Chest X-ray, AP view. Patient: 52 years old, sex M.
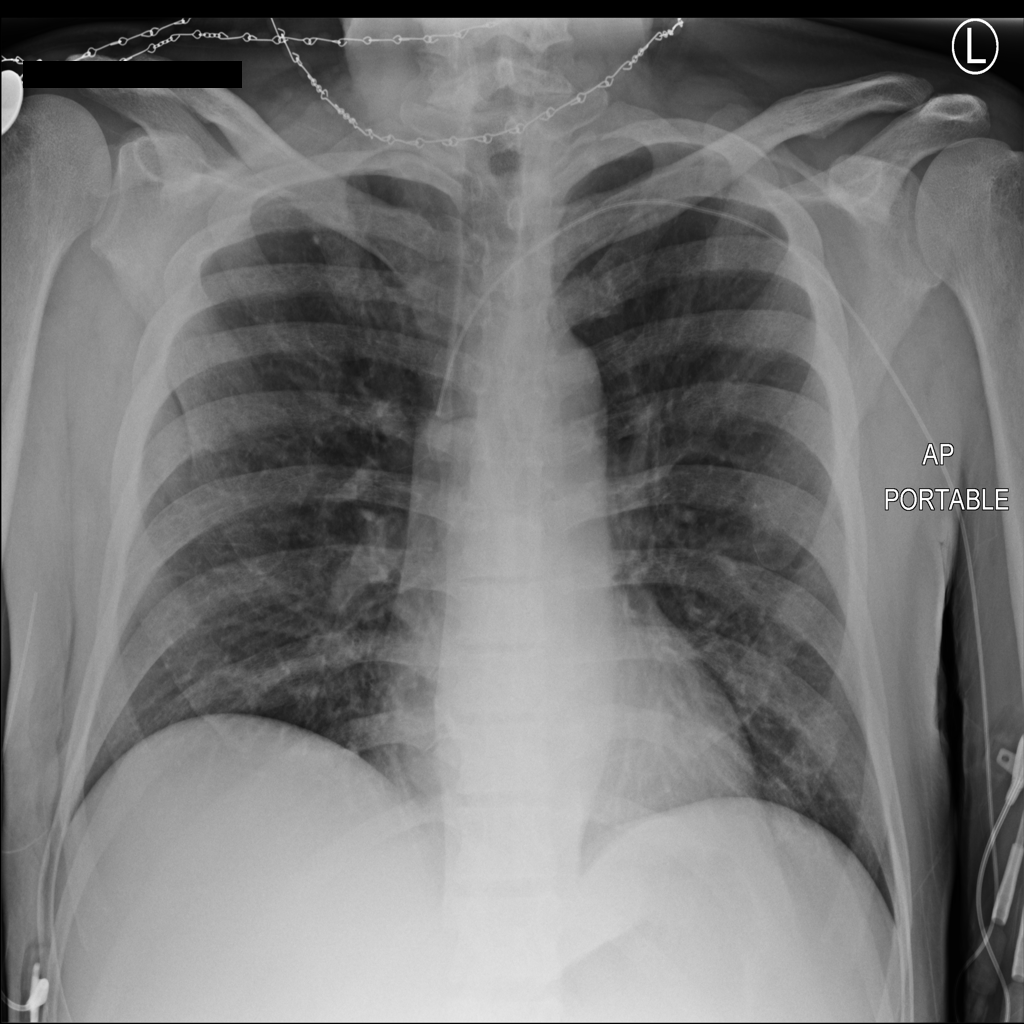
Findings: No Finding